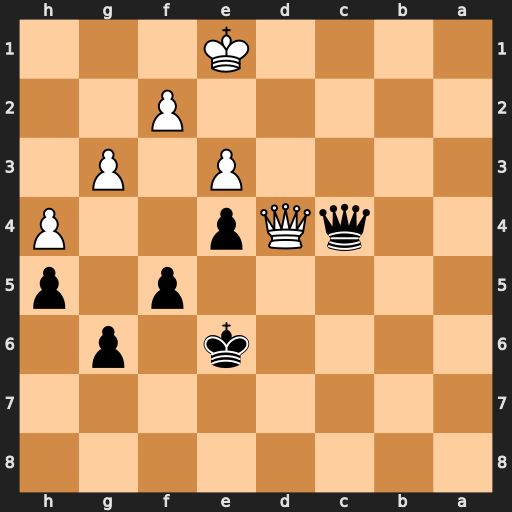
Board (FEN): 8/8/4k1p1/5p1p/2qQp2P/4P1P1/5P2/4K3
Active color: b
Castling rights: -
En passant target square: -
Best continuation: Qxd4 exd4 Kd5